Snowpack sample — Buffalo Mountain, Silverthorne, Colorado, USA (2/22/26, 2:02 PM MST)
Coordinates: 39.622, -106.113
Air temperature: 33 °F
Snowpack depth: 63 cm
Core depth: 20 cm
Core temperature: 24.8 °F
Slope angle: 11°, slope face: 116°
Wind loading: low
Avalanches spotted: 0
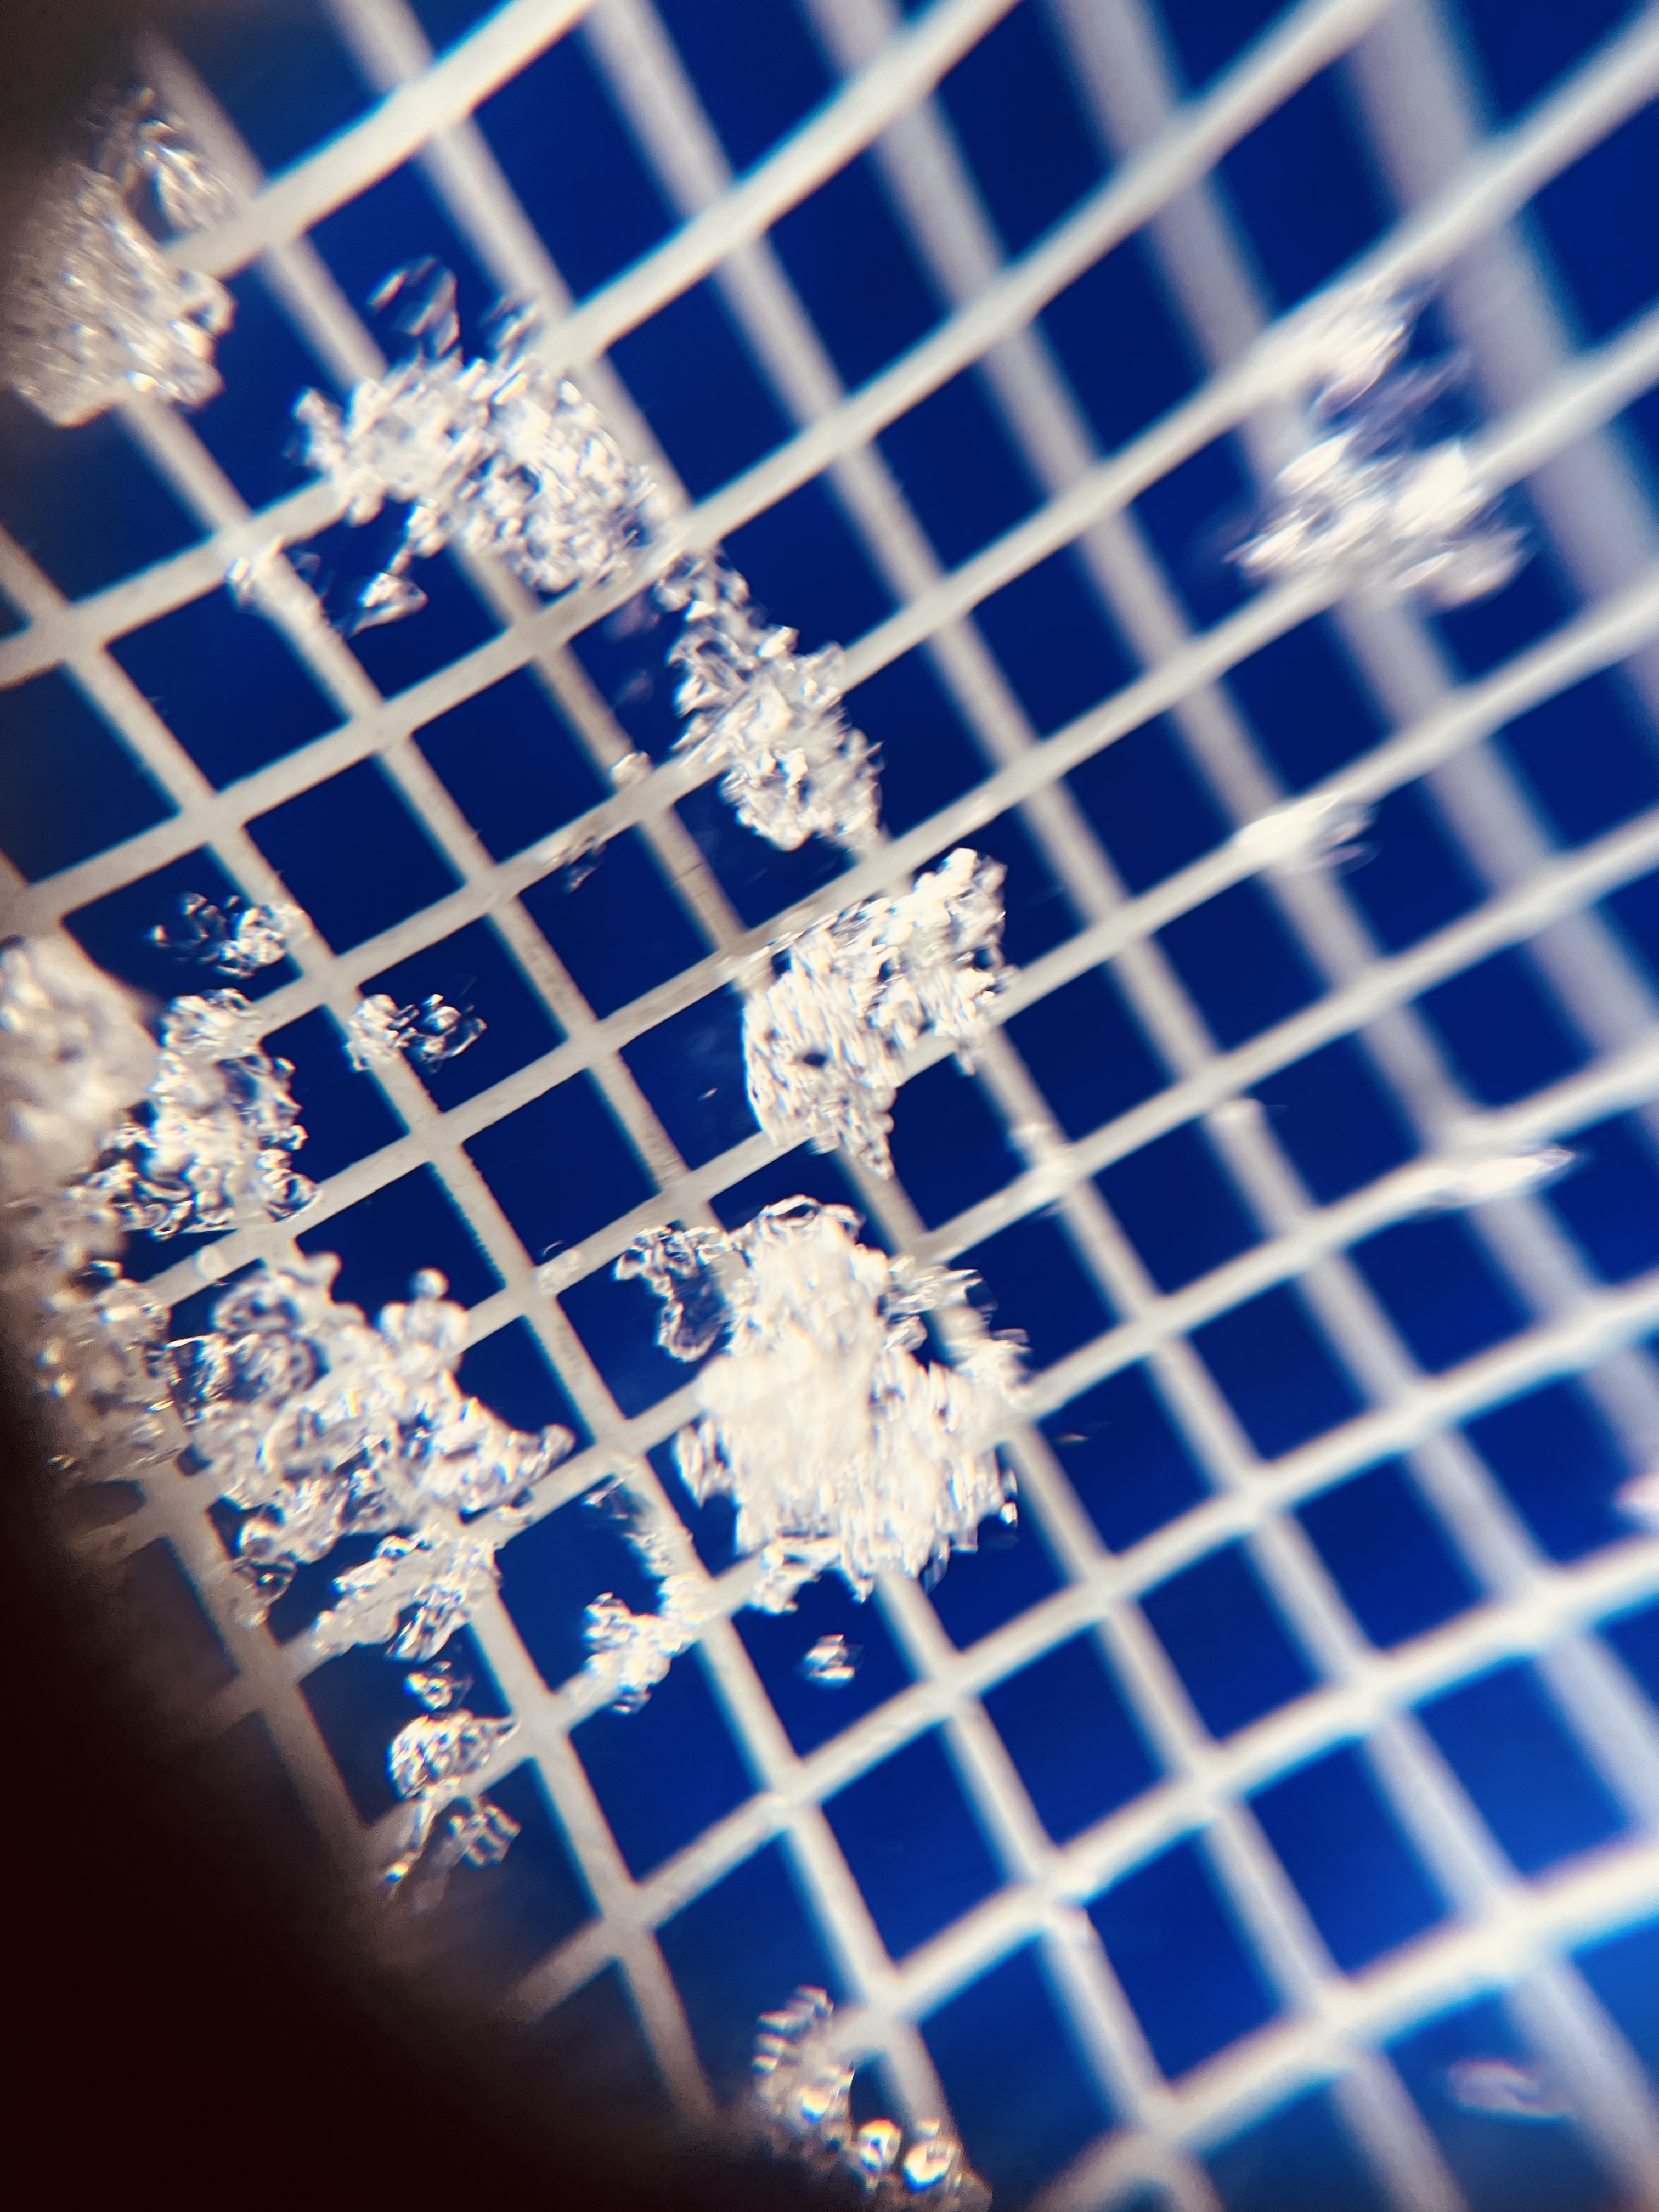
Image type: magnified_profile
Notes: In a firebreak similar to site 1, minimal wind loading with no spotted avalanches (not many faces in view though)